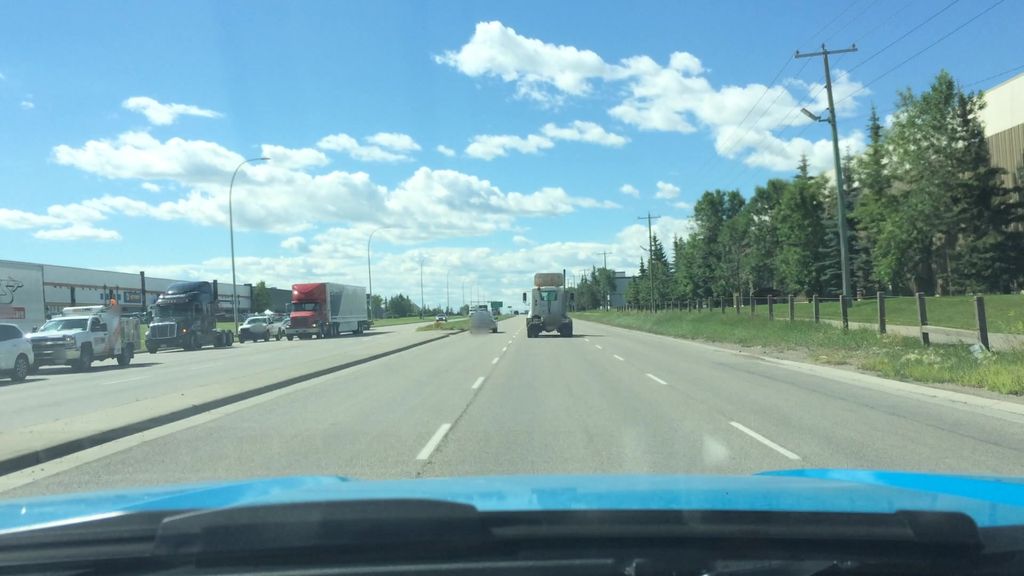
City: calgary